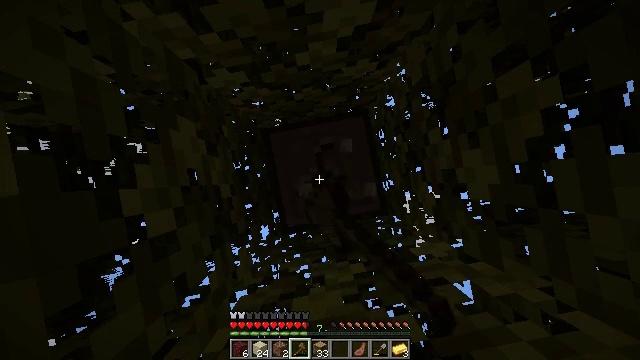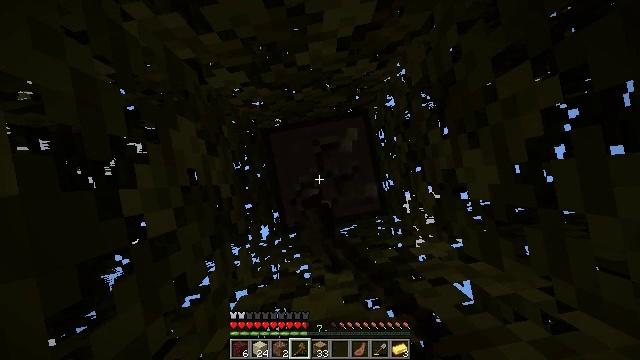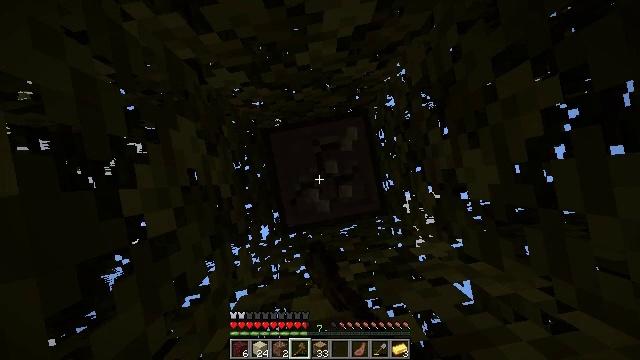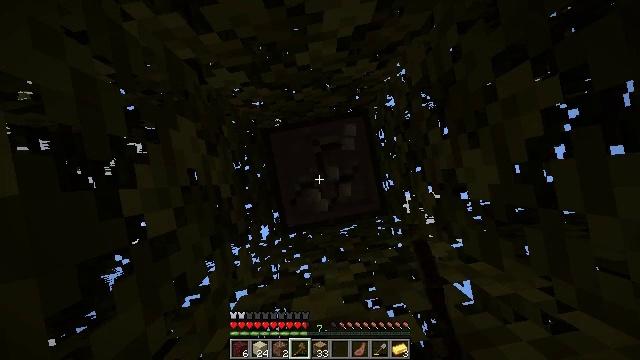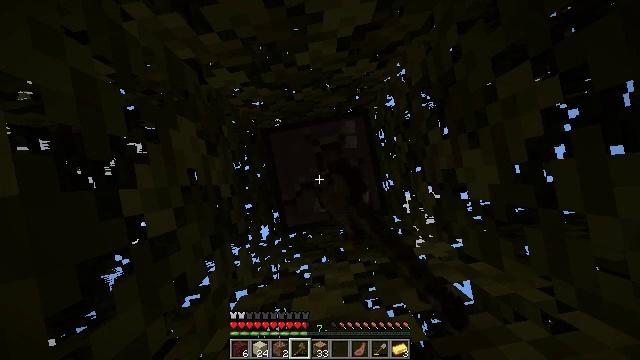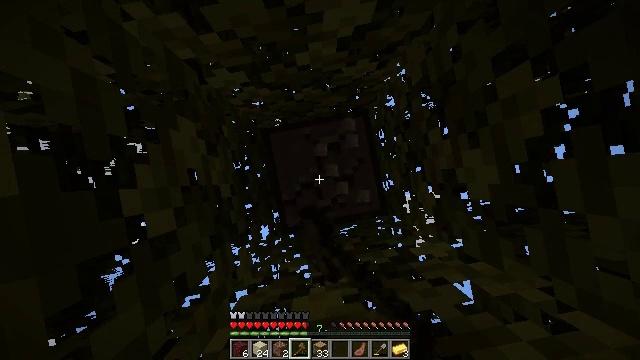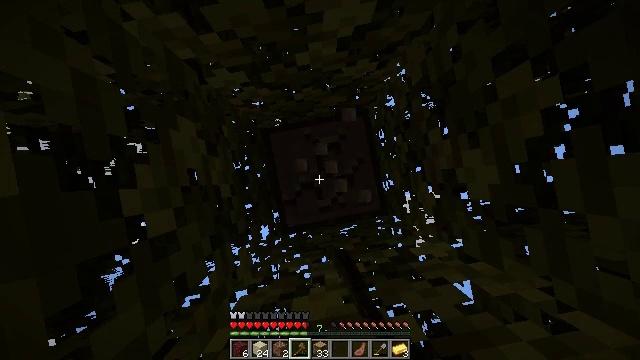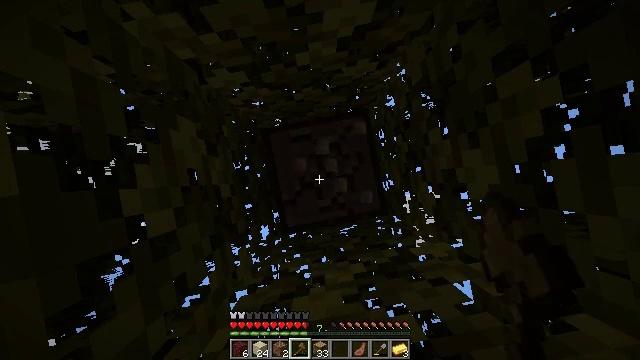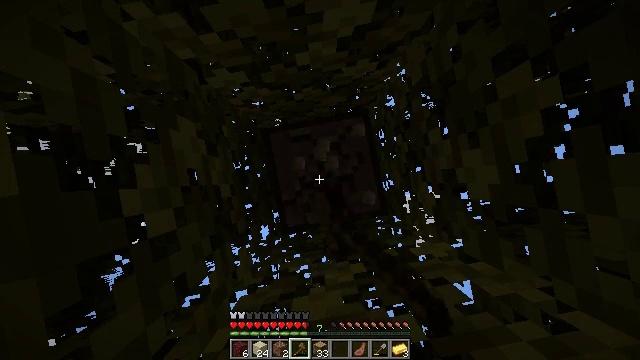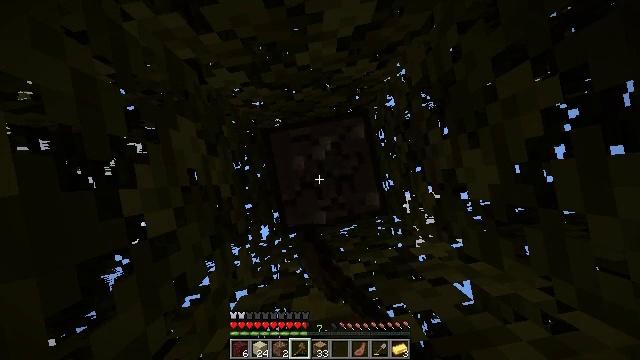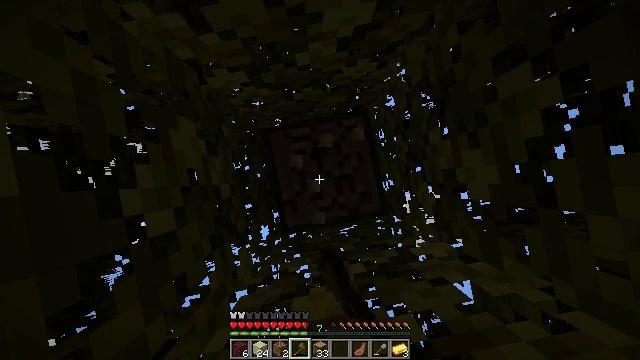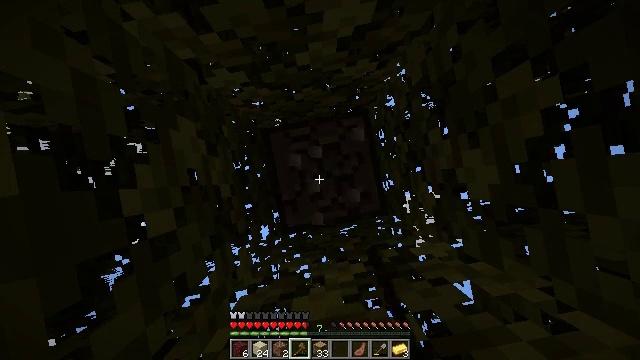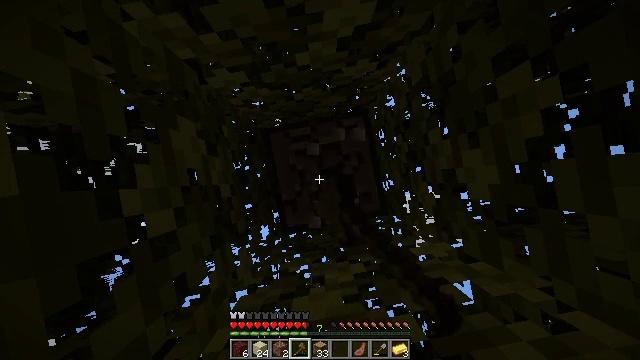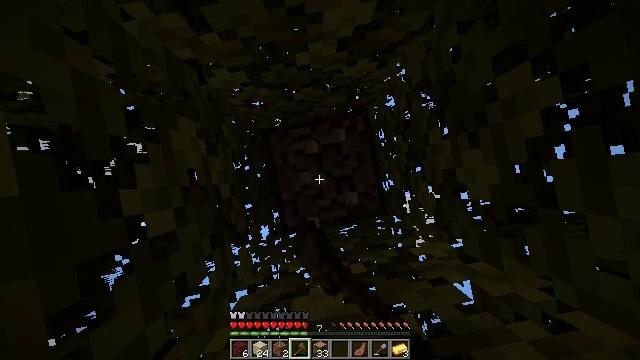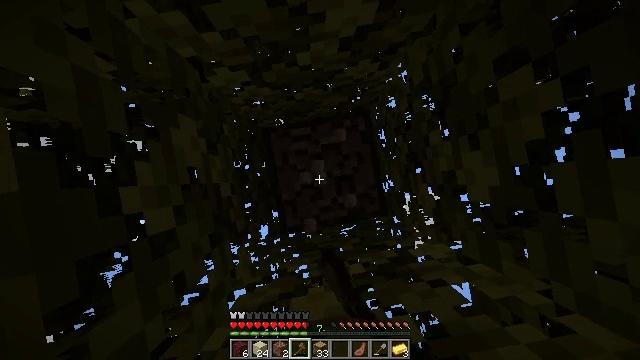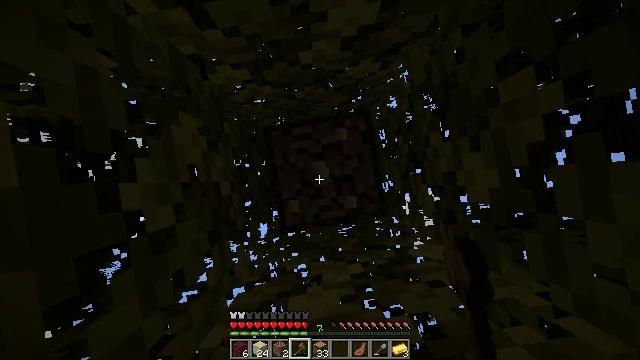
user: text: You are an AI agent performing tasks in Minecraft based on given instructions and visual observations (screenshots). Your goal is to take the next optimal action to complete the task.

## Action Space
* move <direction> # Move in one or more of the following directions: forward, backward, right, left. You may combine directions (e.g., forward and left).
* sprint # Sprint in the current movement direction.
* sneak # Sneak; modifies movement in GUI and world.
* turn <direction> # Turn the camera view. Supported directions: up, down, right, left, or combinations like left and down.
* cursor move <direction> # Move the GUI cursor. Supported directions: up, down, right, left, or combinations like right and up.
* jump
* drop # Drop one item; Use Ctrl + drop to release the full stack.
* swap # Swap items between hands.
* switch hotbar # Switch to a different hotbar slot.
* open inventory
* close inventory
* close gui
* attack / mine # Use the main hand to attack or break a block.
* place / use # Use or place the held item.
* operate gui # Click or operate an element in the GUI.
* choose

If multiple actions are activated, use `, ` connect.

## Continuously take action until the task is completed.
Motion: motion action
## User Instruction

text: Gather oak logs from trees.
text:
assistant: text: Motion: attack / mine
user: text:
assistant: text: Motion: attack / mine
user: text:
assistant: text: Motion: attack / mine
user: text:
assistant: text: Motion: attack / mine
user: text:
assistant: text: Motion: attack / mine
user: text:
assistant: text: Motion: attack / mine
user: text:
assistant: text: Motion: attack / mine
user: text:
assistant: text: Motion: attack / mine
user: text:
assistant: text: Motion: attack / mine
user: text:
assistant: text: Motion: attack / mine
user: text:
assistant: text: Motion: attack / mine
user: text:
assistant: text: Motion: attack / mine
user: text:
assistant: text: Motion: attack / mine
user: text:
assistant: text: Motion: attack / mine
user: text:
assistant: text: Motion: attack / mine
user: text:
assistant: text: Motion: turn right, attack / mine
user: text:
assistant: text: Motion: turn right, attack / mine
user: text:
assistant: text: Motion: attack / mine
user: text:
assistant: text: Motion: attack / mine
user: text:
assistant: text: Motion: attack / mine
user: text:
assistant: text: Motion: attack / mine